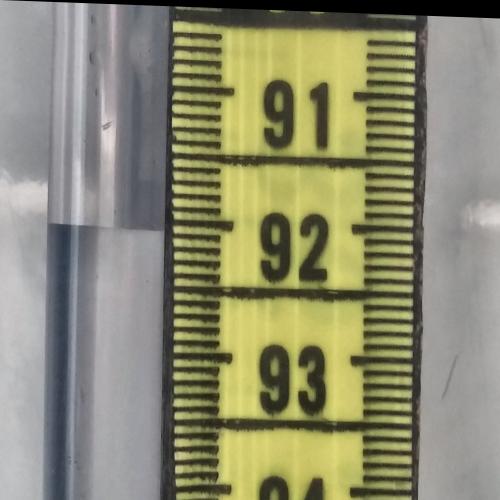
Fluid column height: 92.1 cm